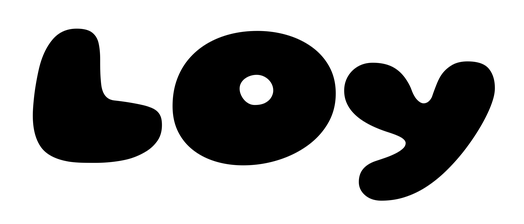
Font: Gluten_Black